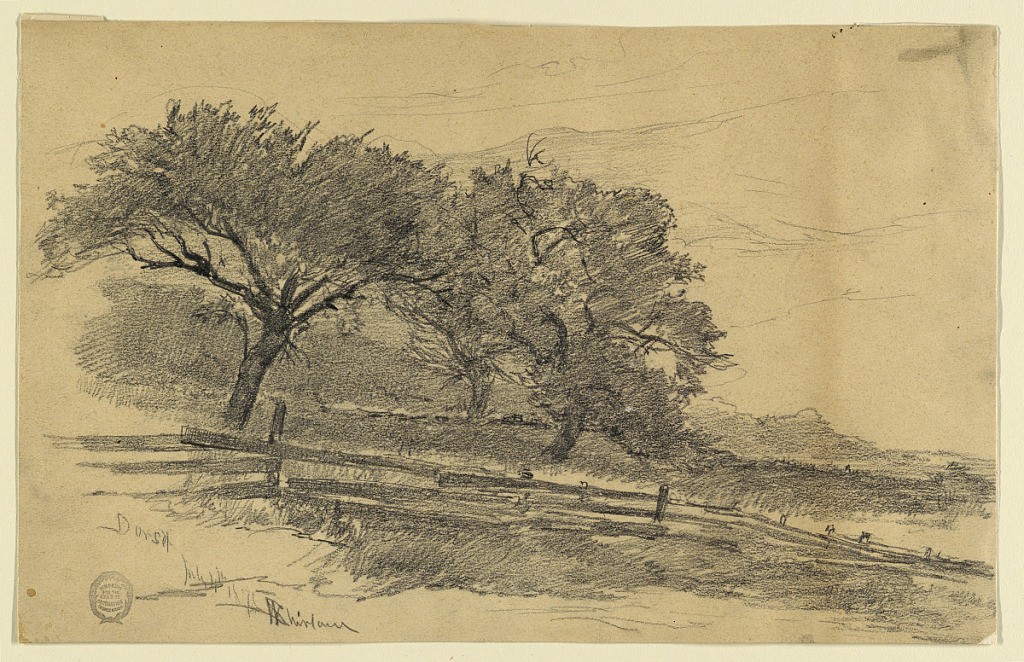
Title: Landscape in Dorset, Vermont
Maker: Walter Shirlaw, American, b. Scotland, 1838–1909
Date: July 4, 1875
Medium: Graphite on paper
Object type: Drawing
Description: A fence is shown in the foreground, a group of tress are beyond, left. At right, countryside in distance.